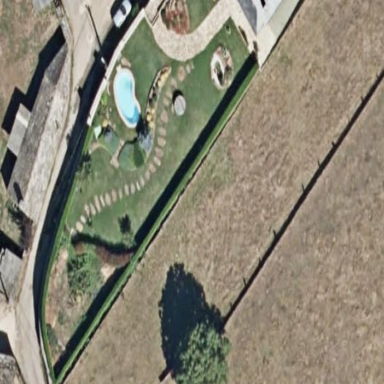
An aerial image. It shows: Garden area designated for leisure land.